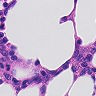
Metastatic tissue present: no